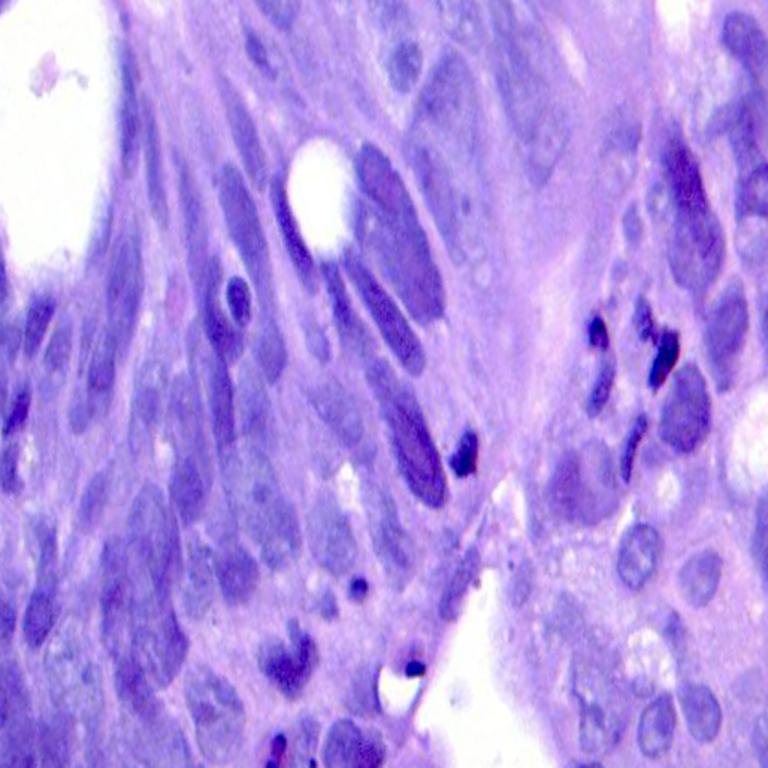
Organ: colon
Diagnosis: adenocarcinomas